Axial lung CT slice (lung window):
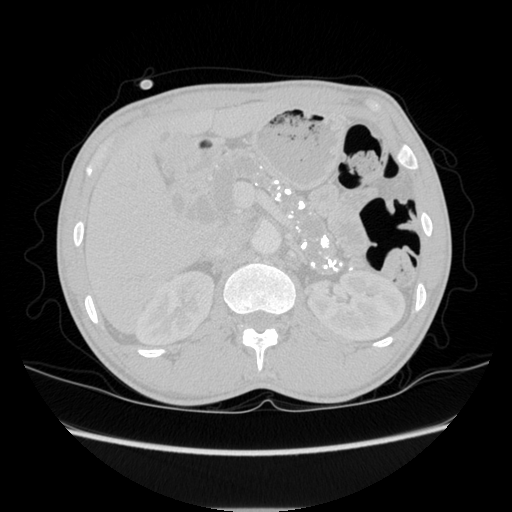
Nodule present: no